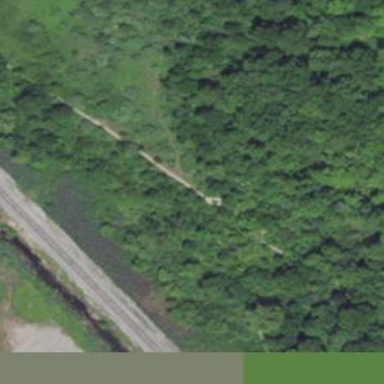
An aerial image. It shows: Natural path.